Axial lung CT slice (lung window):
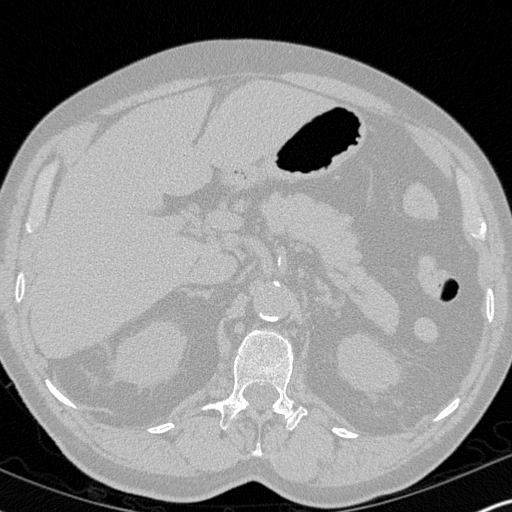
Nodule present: no